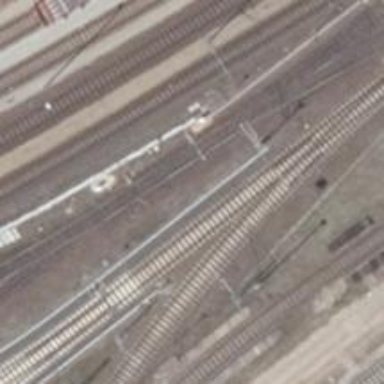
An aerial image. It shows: Railway switch.